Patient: sex M, age 66
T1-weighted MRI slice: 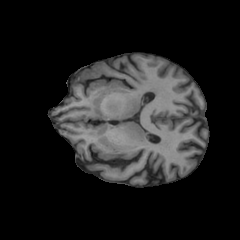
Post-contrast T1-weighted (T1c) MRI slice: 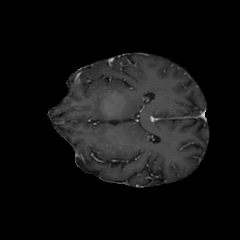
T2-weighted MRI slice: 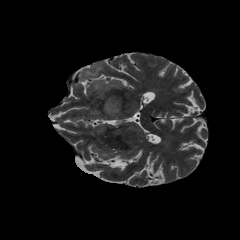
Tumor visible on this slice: yes
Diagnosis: Astrocytoma, IDH-wildtype
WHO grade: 2